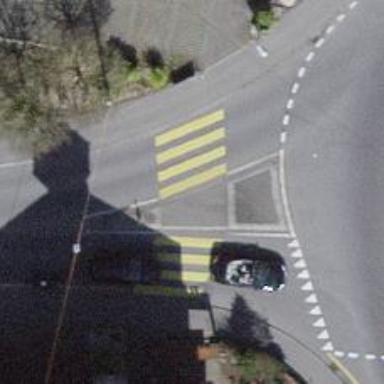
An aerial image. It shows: Footway located on traffic island.